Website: bh-photo
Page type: delivery-shipping
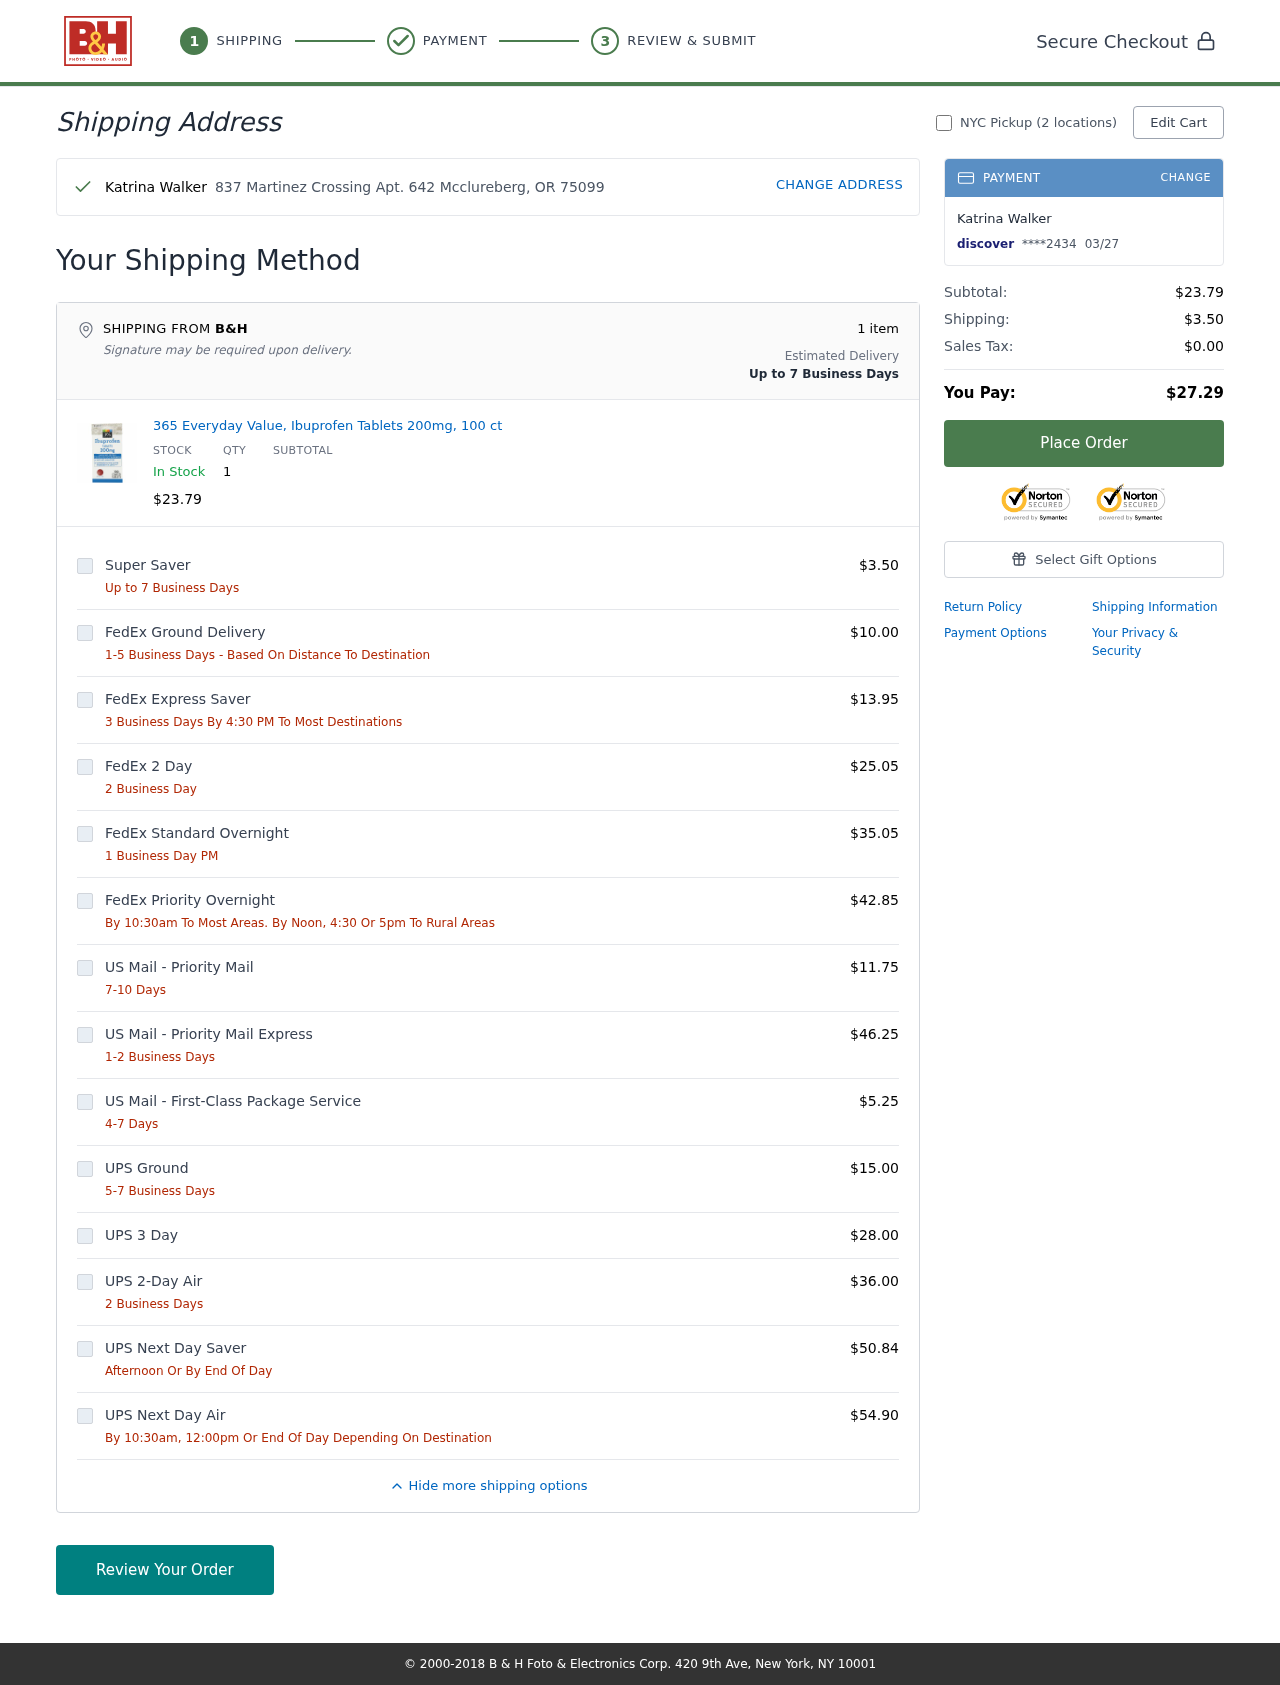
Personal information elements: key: PII_CARD_EXPIRY
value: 03/27
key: PII_CARD_LAST4
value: ****2434
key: PII_CARD_TYPE
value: discover
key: PII_CITY_STATE_ZIP
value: Mcclureberg, OR 75099
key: PII_FULLNAME
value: Katrina Walker
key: PII_STREET
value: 837 Martinez Crossing Apt. 642
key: PII_FIRSTNAME
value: Katrina
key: PII_LASTNAME
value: Walker
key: PII_FULLNAME2
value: Katrina Walker
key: PII_FULLNAME3
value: Katrina Walker
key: PII_FIRSTNAME2
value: Katrina
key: PII_FIRSTNAME3
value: Katrina
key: PII_LASTNAME2
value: Walker
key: PII_LASTNAME3
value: Walker
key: PII_FIRSTNAME_DERIVED
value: Katrina
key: PII_LASTNAME_DERIVED
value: Walker
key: PII_FULLNAME_DERIVED
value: Katrina Walker
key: PII_NAME_FULL_DERIVED
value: Katrina Walker
Product elements: key: PRODUCT1_NAME
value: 365 Everyday Value, Ibuprofen Tablets 200mg, 100 ct
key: PRODUCT1_PRICE
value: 23.79
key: PRODUCT1_QUANTITY
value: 1
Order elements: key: ORDER_NUM_ITEMS
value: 1
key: ORDER_SUBTOTAL
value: $23.79
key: ORDER_SHIPPING_COST
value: $3.50
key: ORDER_TAX
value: $0.00
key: ORDER_TOTAL
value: $27.29